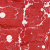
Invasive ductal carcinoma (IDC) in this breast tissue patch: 0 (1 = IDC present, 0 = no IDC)